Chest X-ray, PA view. Patient: 40 years old, sex M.
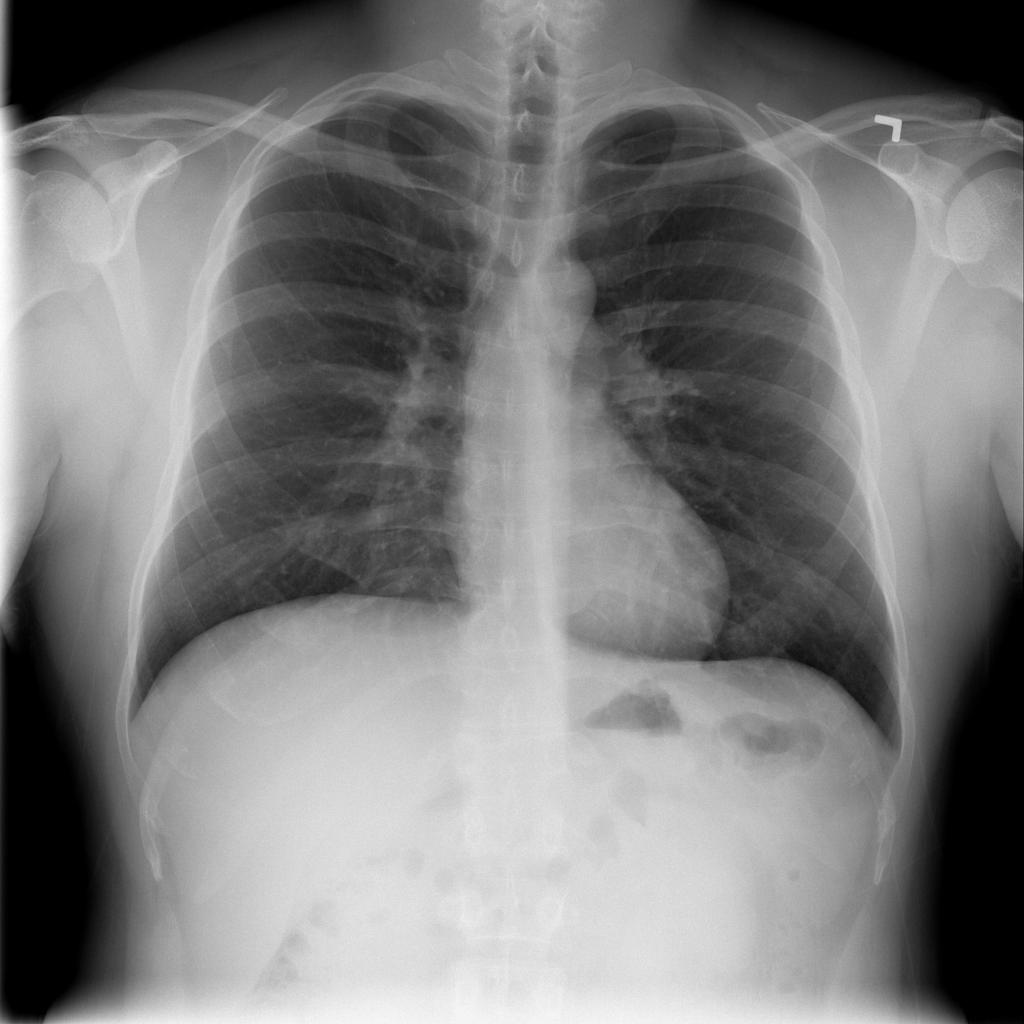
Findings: No Finding